Question: I met some trouvle in my pages, some ?> ?> ?> ?> ?> ?> ?> does appears in my page, it seems lie the code is not interpreted, but all is closed and I do not know where it can comes from
below is my code
'''
<?php
//For weight change
$down_icon = 'images/thumb_down.gif';
$same_icon = 'images/cool.gif';
$up_icon = 'images/thumb_up.gif';
$comment_icon = 'images/notebook.gif';
//DB Values for icons
$status_icons[0] = $down_icon;
$status_icons[1] = $same_icon;
$status_icons[2] = $up_icon;
?>
<style>
.fif {display: inline-block;
padding-left:5px;
padding-right: 5px;
/* box-shadow: 8px 8px 0px #aaa;
border-width:1px;
border-style:dashed;
border-color:black;}*/
}
</style>
<table class="noborder">
<tr><td>
<div class="uibutton-group">
<a class="uibutton" href="index.php?p=history&day=1">Lundi</a>
<a class="uibutton" href="index.php?p=history&day=2">Mardi</a>
<a class="uibutton" href="index.php?p=history&day=3">Mercredi</a>
<a class="uibutton" href="index.php?p=history&day=4">Jeudi</a>
<a class="uibutton" href="index.php?p=history&day=5">Vendredi</a>
<a class="uibutton" href="index.php?p=history&day=6">Samedi</a>
<a class="uibutton" href="index.php?p=history&day=7">Dimanche</a>
</div>
</td>
<td><b>Derniers jours en arriere </b> </td>
<td><div class="uibutton-group">
<a class="uibutton" href="index.php?p=history&day=<?php echo $_GET['day'] ?>&farback=30">30</a>
<a class="uibutton" href="index.php?p=history&day=<?php echo $_GET['day'] ?>&farback=60">60</a>
<a class="uibutton" href="index.php?p=history&day=<?php echo $_GET['day'] ?>&farback=90">90</a>
<a class="uibutton" href="index.php?p=history&day=<?php echo $_GET['day'] ?>&farback=120">120</a>
</div></td>
</tr>
</table><p><br></p>
<div class="maindivforexos" style="width:100%;display:inline-block">
<?php
if (!isset($_GET['day'])) {
$_GET['day'] = 1;
}
if (isset($_GET['farback'])) {
$farback = $_GET['farback'];
} else {
$farback = 28;
}
$query = "SELECT 'record' FROM 'workouts'
WHERE 'workouts'.'day_number'='1'
AND 'workouts'.'user' = {$_SESSION['userid']}
AND 'workouts'.'record' >= SUBDATE(now(),INTERVAL {$farback} day)
GROUP BY 'record' ";
$result = mysql_query($query);
if (!mysql_num_rows($result)):
?>
<div class=warning>Il n'y a pas d'enregistrements pour ce jour.</div>
<?php
else:
while ($cr = mysql_fetch_array($result)):
?>
<div style="width:200px" class="fif"><table style="width:100%">
<tr class="fbgreybox">
<td colspan="3" style="text-align: center;font-weight: bold">
<img src="images/calendar_2.png"> Seance du : <?php echo date('d-m-Y', strtotime($cr['record'])) ?>
</td>
</tr>
<?php
$sql = "SELECT 'exercise' FROM 'workouts' WHERE 'record' = '{$cr['record']}' AND 'user'= {$_SESSION['userid']} GROUP BY 'exercise'";
$result = mysql_query($sql);
while ($exo = mysql_fetch_assoc($result)) :
?>
<tr class="fbinfobox">
<td colspan="3" style="text-align: left">
<img src="images/Sport-dumbbell.png"> <?php echo exerciseName($exo['exercise']) ?>
</td>
</tr>
<tr>
<td style="text-align: center;font-weight: bold">Series</td>
<td style="text-align: center;font-weight: bold">Reps</td>
<td style="text-align: center;font-weight: bold">Poids</td>
</tr>
<?php
$rqt = "SELECT 'set_number', 'reps', 'weight' FROM 'workouts' WHERE 'exercise' = {$exo['exercise']} AND 'record' = '{$cr['record']}' AND 'user' = {$_SESSION['userid']} ORDER BY 'set_number'";
$result2 = mysql_query($rqt);
while ($detail = mysql_fetch_assoc($result2)):
?>
<tr>
<td>
Serie <?php echo $detail['set_number'] ?>
</td>
<td>
<?php echo $detail['reps'] ?>
</td>
<td>
<?php echo $detail['weight'] ?>
</td>
</tr>
?>
<?php
endwhile;
endwhile;
?>
</table>
</div>
<?php
endwhile;
endif;
?>
</div>
'''

I really have no Idead on where it can comes from because All tags opened are closed.
It appears between the div and the table in the loop
Anykind of help will be much appreciated
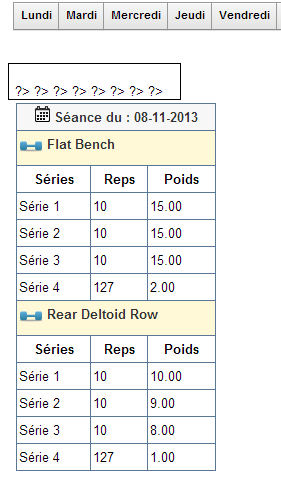
Answer: It looks like there is an extra closing PHP tag in your code.
'''
<?php echo $detail['weight'] ?>
</td>
</tr>
?> <----------here
'''